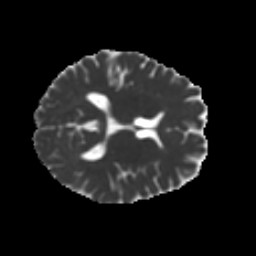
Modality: MD
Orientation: axial
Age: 34
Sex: female
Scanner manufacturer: ge
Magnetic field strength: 3 T
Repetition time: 7.8 s
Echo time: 0.0606 s